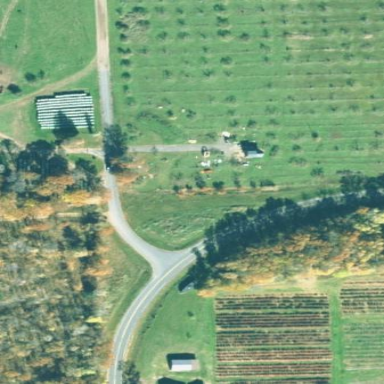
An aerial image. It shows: Orchard.